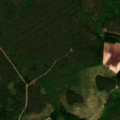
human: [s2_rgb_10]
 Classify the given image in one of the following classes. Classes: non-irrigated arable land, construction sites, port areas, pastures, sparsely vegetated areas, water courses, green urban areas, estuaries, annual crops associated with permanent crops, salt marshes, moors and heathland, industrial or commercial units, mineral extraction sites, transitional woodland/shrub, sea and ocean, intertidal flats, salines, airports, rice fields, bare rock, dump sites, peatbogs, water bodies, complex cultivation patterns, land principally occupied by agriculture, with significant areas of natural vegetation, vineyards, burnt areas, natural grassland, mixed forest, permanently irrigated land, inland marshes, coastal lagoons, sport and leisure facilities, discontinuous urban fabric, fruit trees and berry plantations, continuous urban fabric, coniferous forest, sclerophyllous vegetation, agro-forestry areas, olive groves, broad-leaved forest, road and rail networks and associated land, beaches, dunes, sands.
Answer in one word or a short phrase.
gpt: non-irrigated arable land, coniferous forest, mixed forest, transitional woodland/shrub